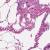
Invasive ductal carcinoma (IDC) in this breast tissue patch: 0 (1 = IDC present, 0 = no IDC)